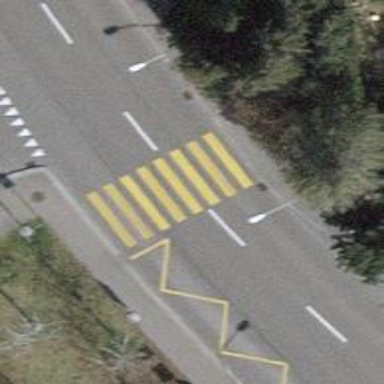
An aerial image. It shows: Uncontrolled zebra crossing with notable zebra markings.